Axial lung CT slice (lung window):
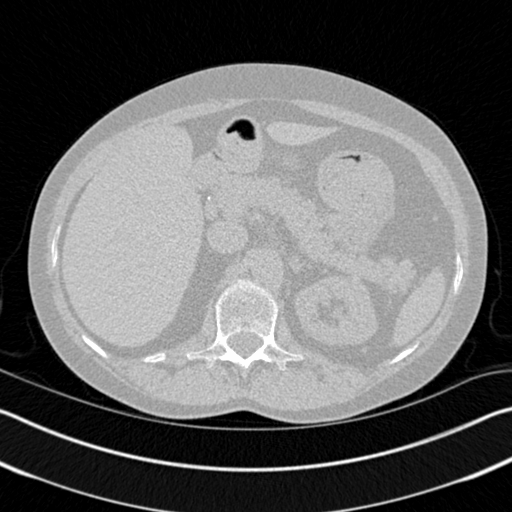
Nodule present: no